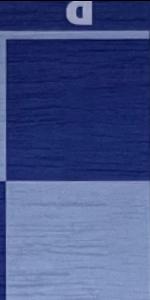
Label: Empty